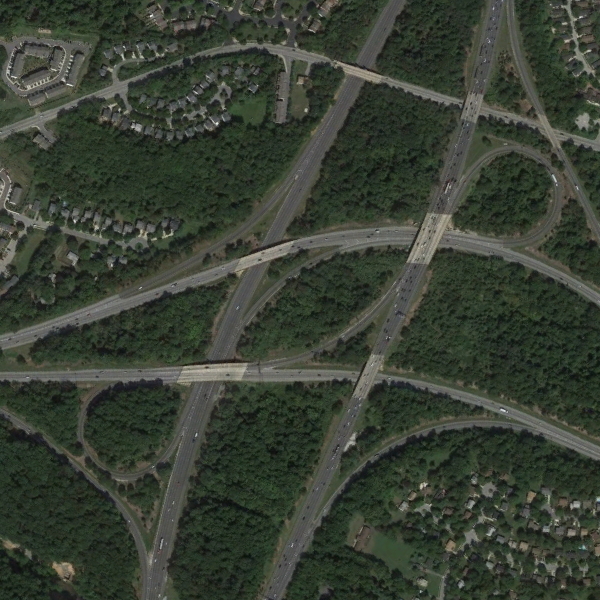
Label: Viaduct